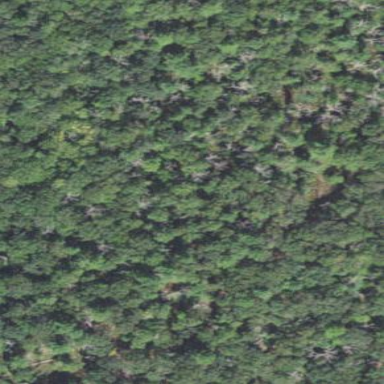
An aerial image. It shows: Mixed leaf woodland.